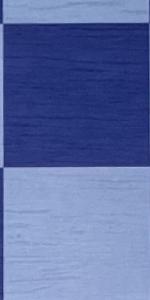
Label: Empty